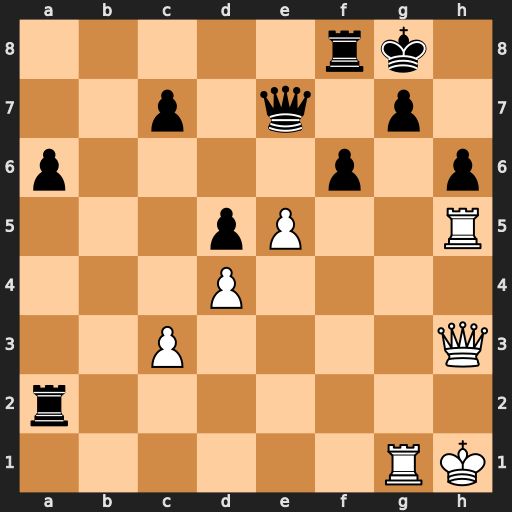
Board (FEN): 5rk1/2p1q1p1/p4p1p/3pP2R/3P4/2P4Q/r7/6RK
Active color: w
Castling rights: -
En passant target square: -
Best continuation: Rxh6 Ra1 Rh8+